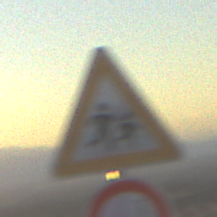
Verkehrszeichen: KinderLinks
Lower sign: VerbotUeberholenEinspurigeFahrzeuge
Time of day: SunriseSunset
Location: Outdoor (RoadRail)
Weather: PartlyCloudy
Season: NotSpecified
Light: Natural